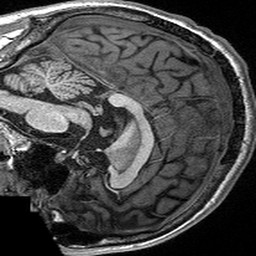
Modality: T1w
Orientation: sagittal
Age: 21
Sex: male